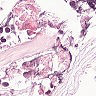
Metastatic tissue present: no